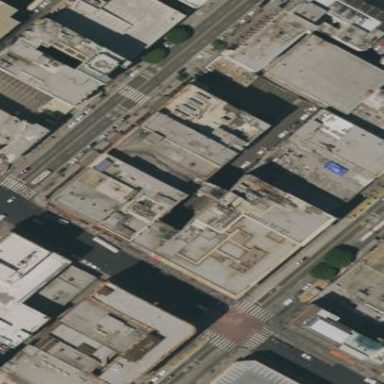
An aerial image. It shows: Commercial building.